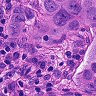
Metastatic tissue present: yes